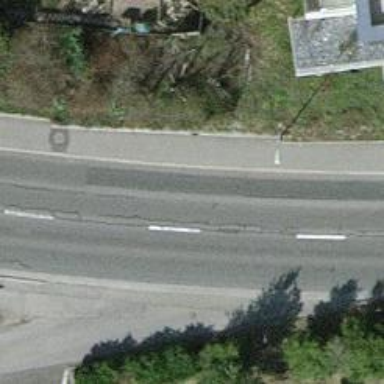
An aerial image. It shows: Tertiary road.